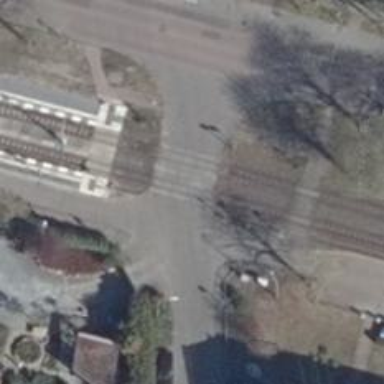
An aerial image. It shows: Level crossing along the railway.